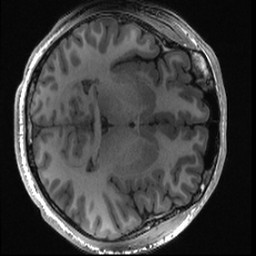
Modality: T1w
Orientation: axial